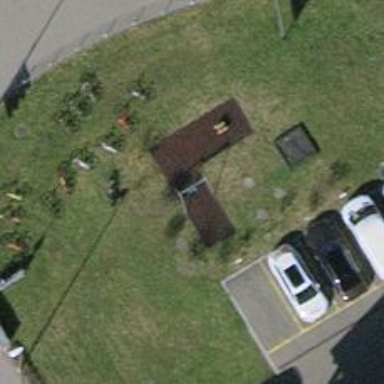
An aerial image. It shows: Playground with swings.